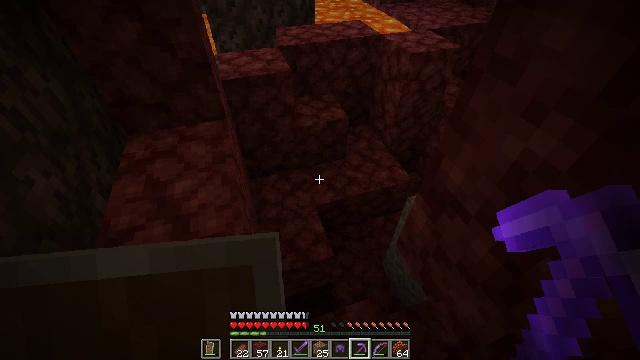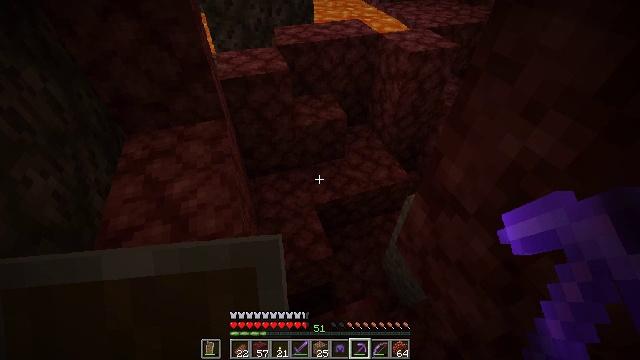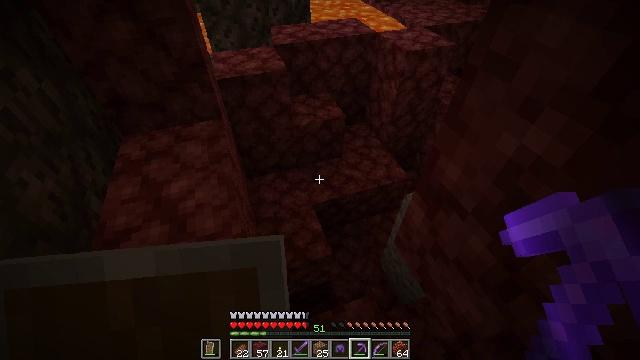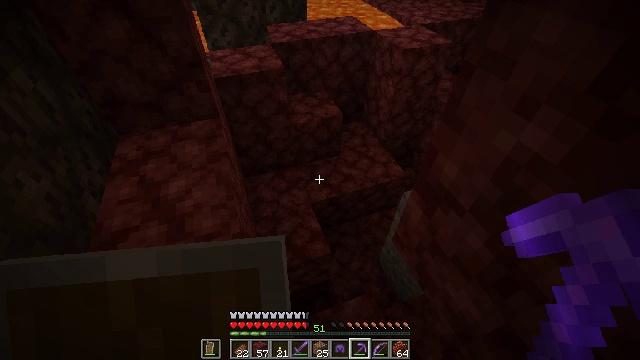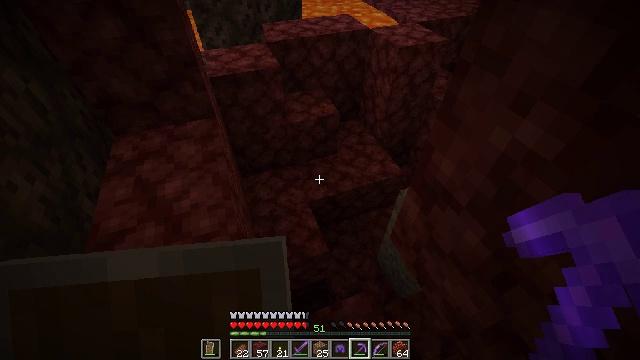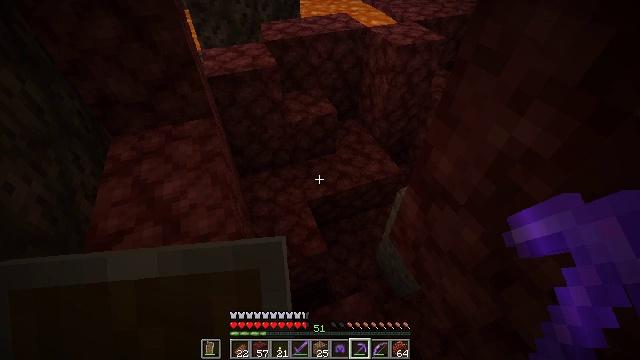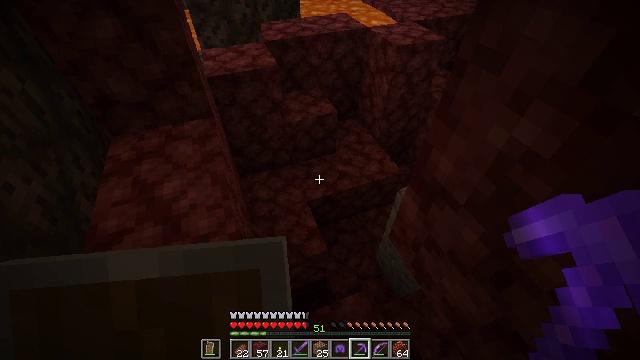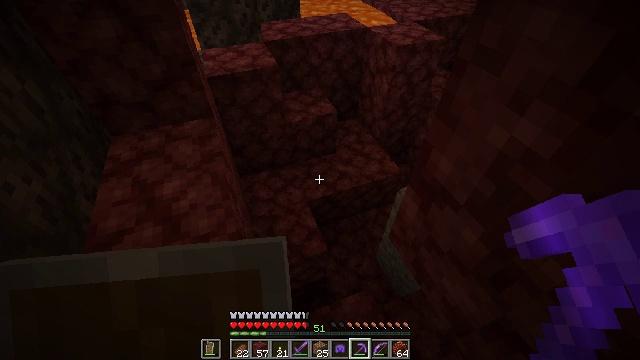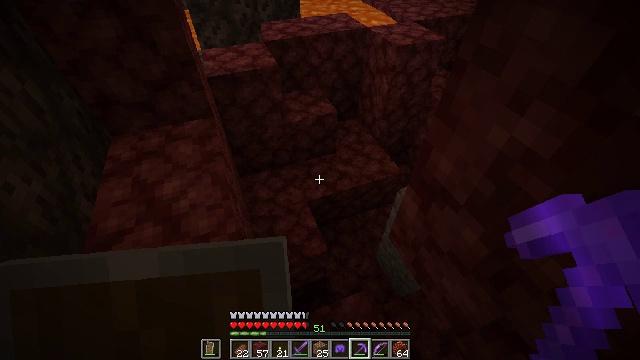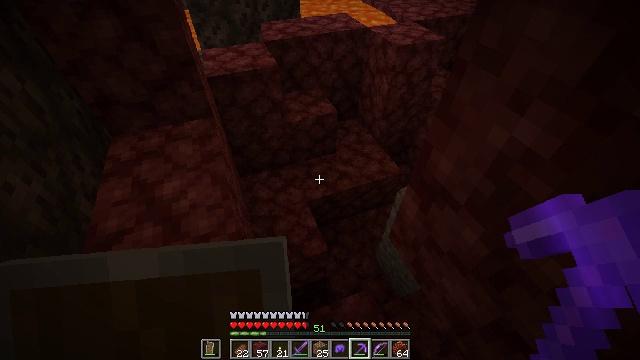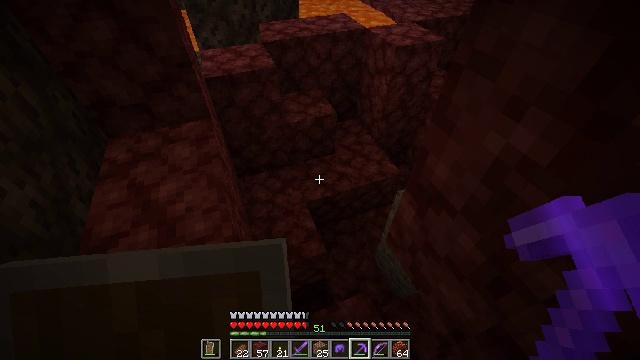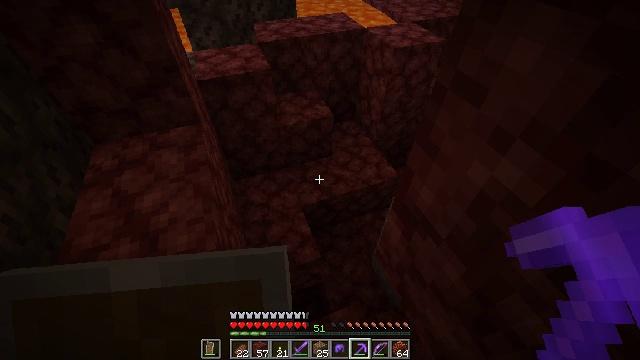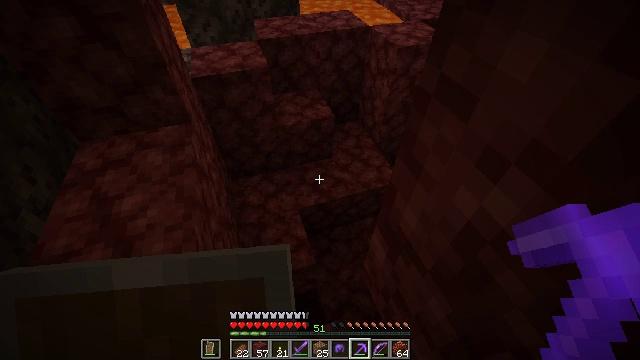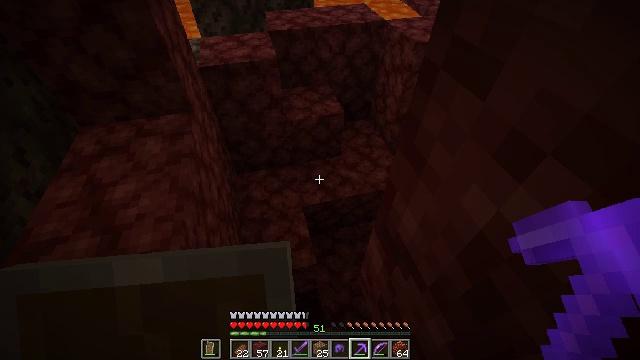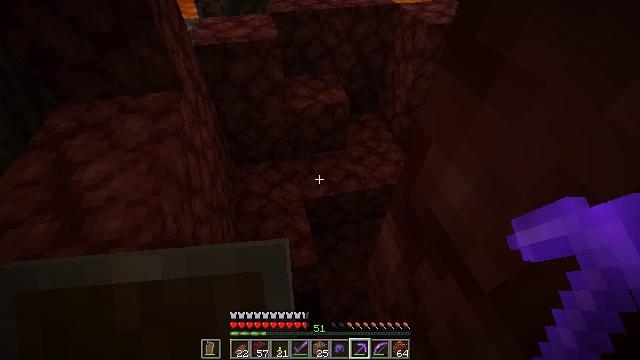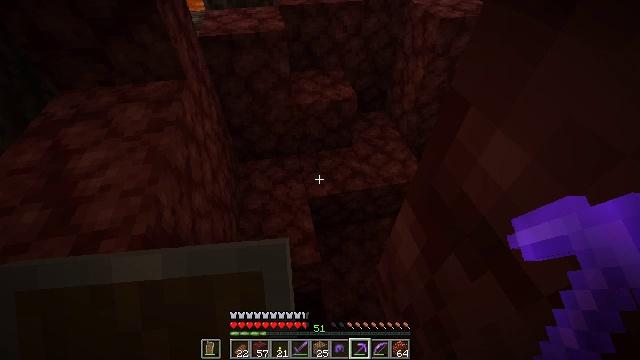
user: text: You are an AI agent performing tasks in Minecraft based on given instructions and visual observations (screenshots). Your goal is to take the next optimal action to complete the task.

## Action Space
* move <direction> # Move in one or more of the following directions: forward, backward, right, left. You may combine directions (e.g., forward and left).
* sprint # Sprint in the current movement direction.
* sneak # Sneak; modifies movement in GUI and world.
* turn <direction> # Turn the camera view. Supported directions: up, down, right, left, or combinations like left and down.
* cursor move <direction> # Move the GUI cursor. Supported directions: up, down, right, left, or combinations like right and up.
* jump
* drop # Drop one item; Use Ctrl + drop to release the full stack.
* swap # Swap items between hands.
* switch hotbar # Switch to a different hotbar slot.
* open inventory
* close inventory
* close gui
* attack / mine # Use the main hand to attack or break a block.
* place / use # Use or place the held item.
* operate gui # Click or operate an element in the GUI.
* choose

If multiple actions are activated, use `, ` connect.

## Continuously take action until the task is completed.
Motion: motion action
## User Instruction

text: Gather soul sand from the Nether.
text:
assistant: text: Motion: no_op
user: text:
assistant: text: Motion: no_op
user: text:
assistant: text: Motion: no_op
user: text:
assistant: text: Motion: no_op
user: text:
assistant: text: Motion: no_op
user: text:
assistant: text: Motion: no_op
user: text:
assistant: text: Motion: no_op
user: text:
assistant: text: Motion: no_op
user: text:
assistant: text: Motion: no_op
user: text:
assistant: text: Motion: move forward and move right
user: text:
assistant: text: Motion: move forward and move right
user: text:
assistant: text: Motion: move forward and move right, turn left
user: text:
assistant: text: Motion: move forward, turn left
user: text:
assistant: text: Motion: move forward, turn left
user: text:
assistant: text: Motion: move forward, turn left
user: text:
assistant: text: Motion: move forward, turn left
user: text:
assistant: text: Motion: move forward, turn left and up
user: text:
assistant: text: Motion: move forward, turn left and up
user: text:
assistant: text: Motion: move forward, turn left and up
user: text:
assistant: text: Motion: move forward, turn up
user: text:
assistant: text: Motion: move forward, turn up
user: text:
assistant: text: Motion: move forward, turn up
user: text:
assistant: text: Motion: move forward, turn up
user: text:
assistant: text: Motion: move forward, turn right and up
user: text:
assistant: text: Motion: move forward, turn right and up
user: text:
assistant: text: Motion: move forward, turn right and up
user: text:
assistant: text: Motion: move forward, turn right and up
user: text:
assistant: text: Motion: move forward, turn right
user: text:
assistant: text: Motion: move forward
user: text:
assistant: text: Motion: move forward